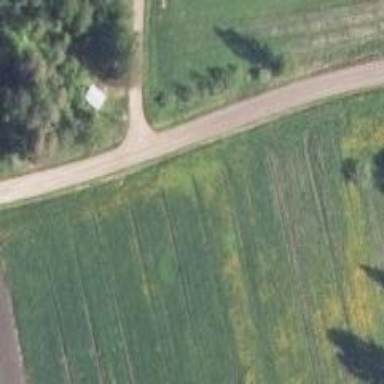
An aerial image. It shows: Unclassified road.